Interaction volume radius: 10 \u00c5
Interaction volume height: 15 \u00c5
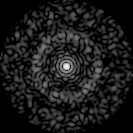
Disorder parameter: 0.8654